Interaction volume radius: 10 \u00c5
Interaction volume height: 20 \u00c5
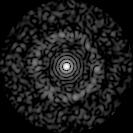
Disorder parameter: 0.8128